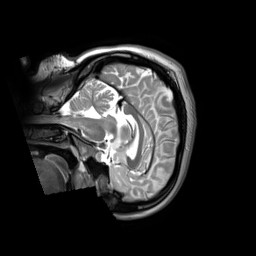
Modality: T2w
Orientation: sagittal
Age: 33
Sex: female
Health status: ill
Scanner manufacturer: siemens
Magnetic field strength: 3 T
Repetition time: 2.8 s
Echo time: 0.326 s